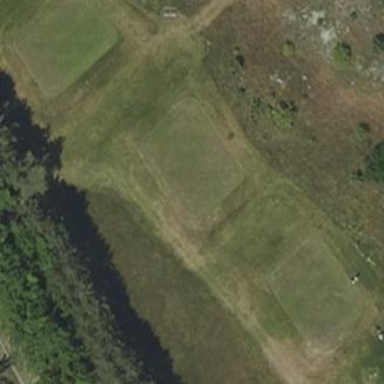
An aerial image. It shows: Golf tee.